Interaction volume radius: 5 \u00c5
Interaction volume height: 50 \u00c5
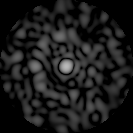
Disorder parameter: 0.8843